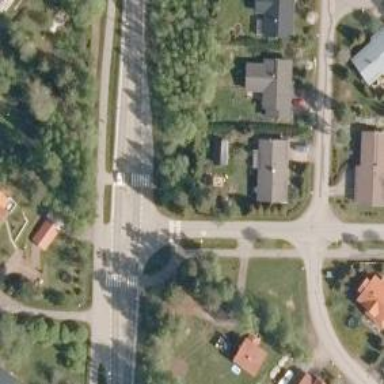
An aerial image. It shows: Cycleway.